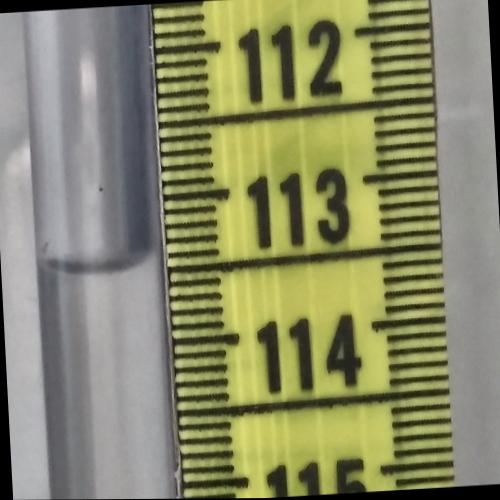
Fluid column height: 113.5 cm